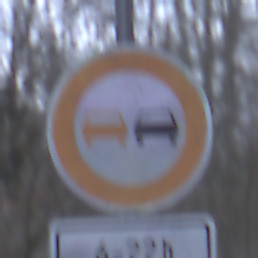
Verkehrszeichen: Ueberholverbot
Zusatzzeichen unten: ZeitangabenMitBeschraenkungAufWochentage4
Umgebung: Outdoor, Nature
Tageszeit: MorningAfternoon
Wetter: Overcast
Licht: Natural
Jahreszeit: Winter
Kontrast: LowContrast